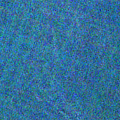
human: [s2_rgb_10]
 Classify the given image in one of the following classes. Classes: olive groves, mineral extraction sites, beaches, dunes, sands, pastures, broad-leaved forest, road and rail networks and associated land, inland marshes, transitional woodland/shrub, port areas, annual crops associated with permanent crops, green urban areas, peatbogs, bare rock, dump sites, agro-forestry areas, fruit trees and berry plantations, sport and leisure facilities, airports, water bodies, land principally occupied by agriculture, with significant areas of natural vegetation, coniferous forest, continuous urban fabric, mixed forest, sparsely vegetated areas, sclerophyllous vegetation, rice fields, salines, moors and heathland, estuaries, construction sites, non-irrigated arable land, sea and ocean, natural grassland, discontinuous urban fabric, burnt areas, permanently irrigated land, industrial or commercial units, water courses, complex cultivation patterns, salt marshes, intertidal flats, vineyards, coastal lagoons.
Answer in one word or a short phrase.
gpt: water bodies